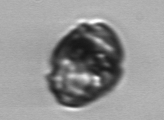
Label: Proterythropsis